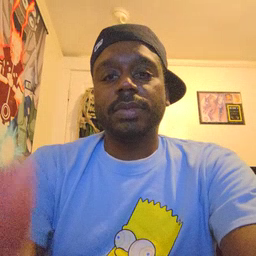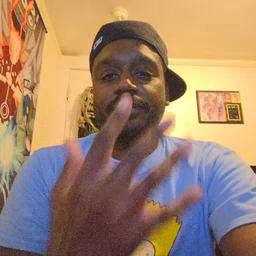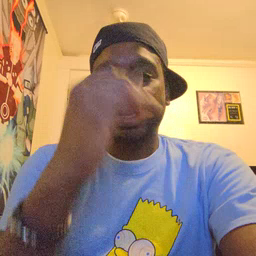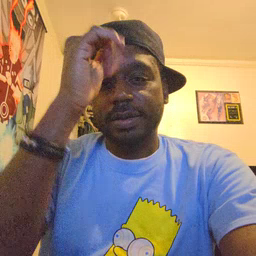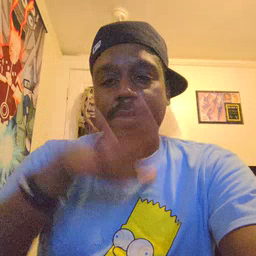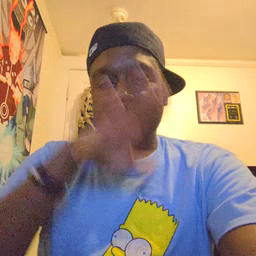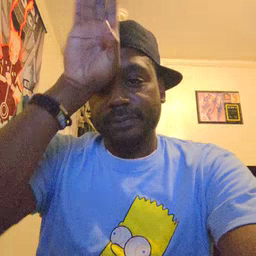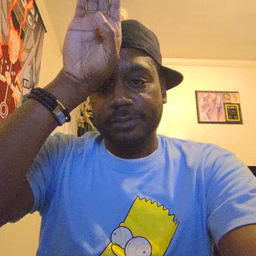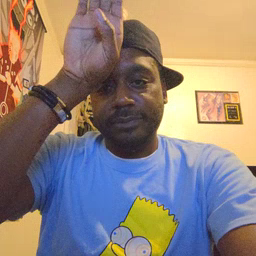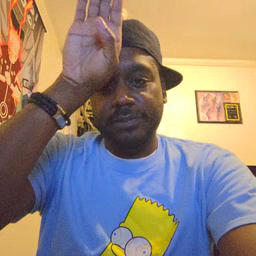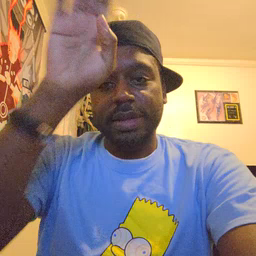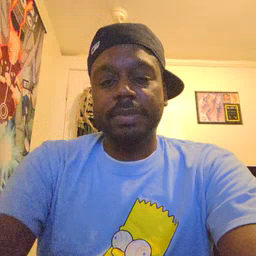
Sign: fireman